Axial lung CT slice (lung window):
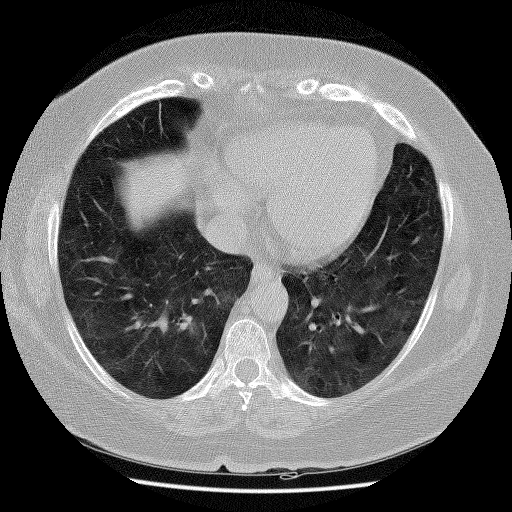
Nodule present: no